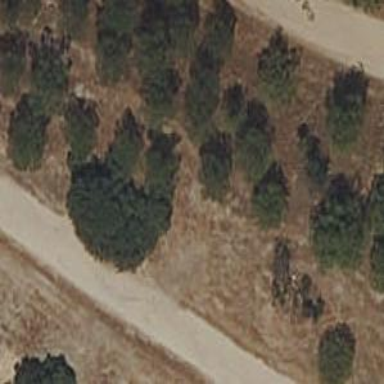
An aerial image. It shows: Dirt path.